Field crop: maize
Growth stage: 2
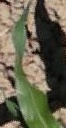
Species: maize